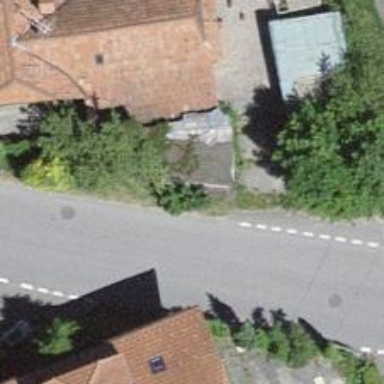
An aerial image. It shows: Bus stop along the road.